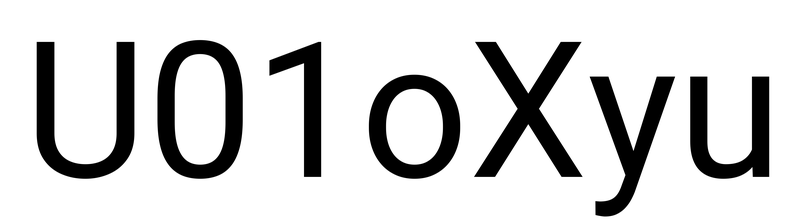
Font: Roboto_Regular